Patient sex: M
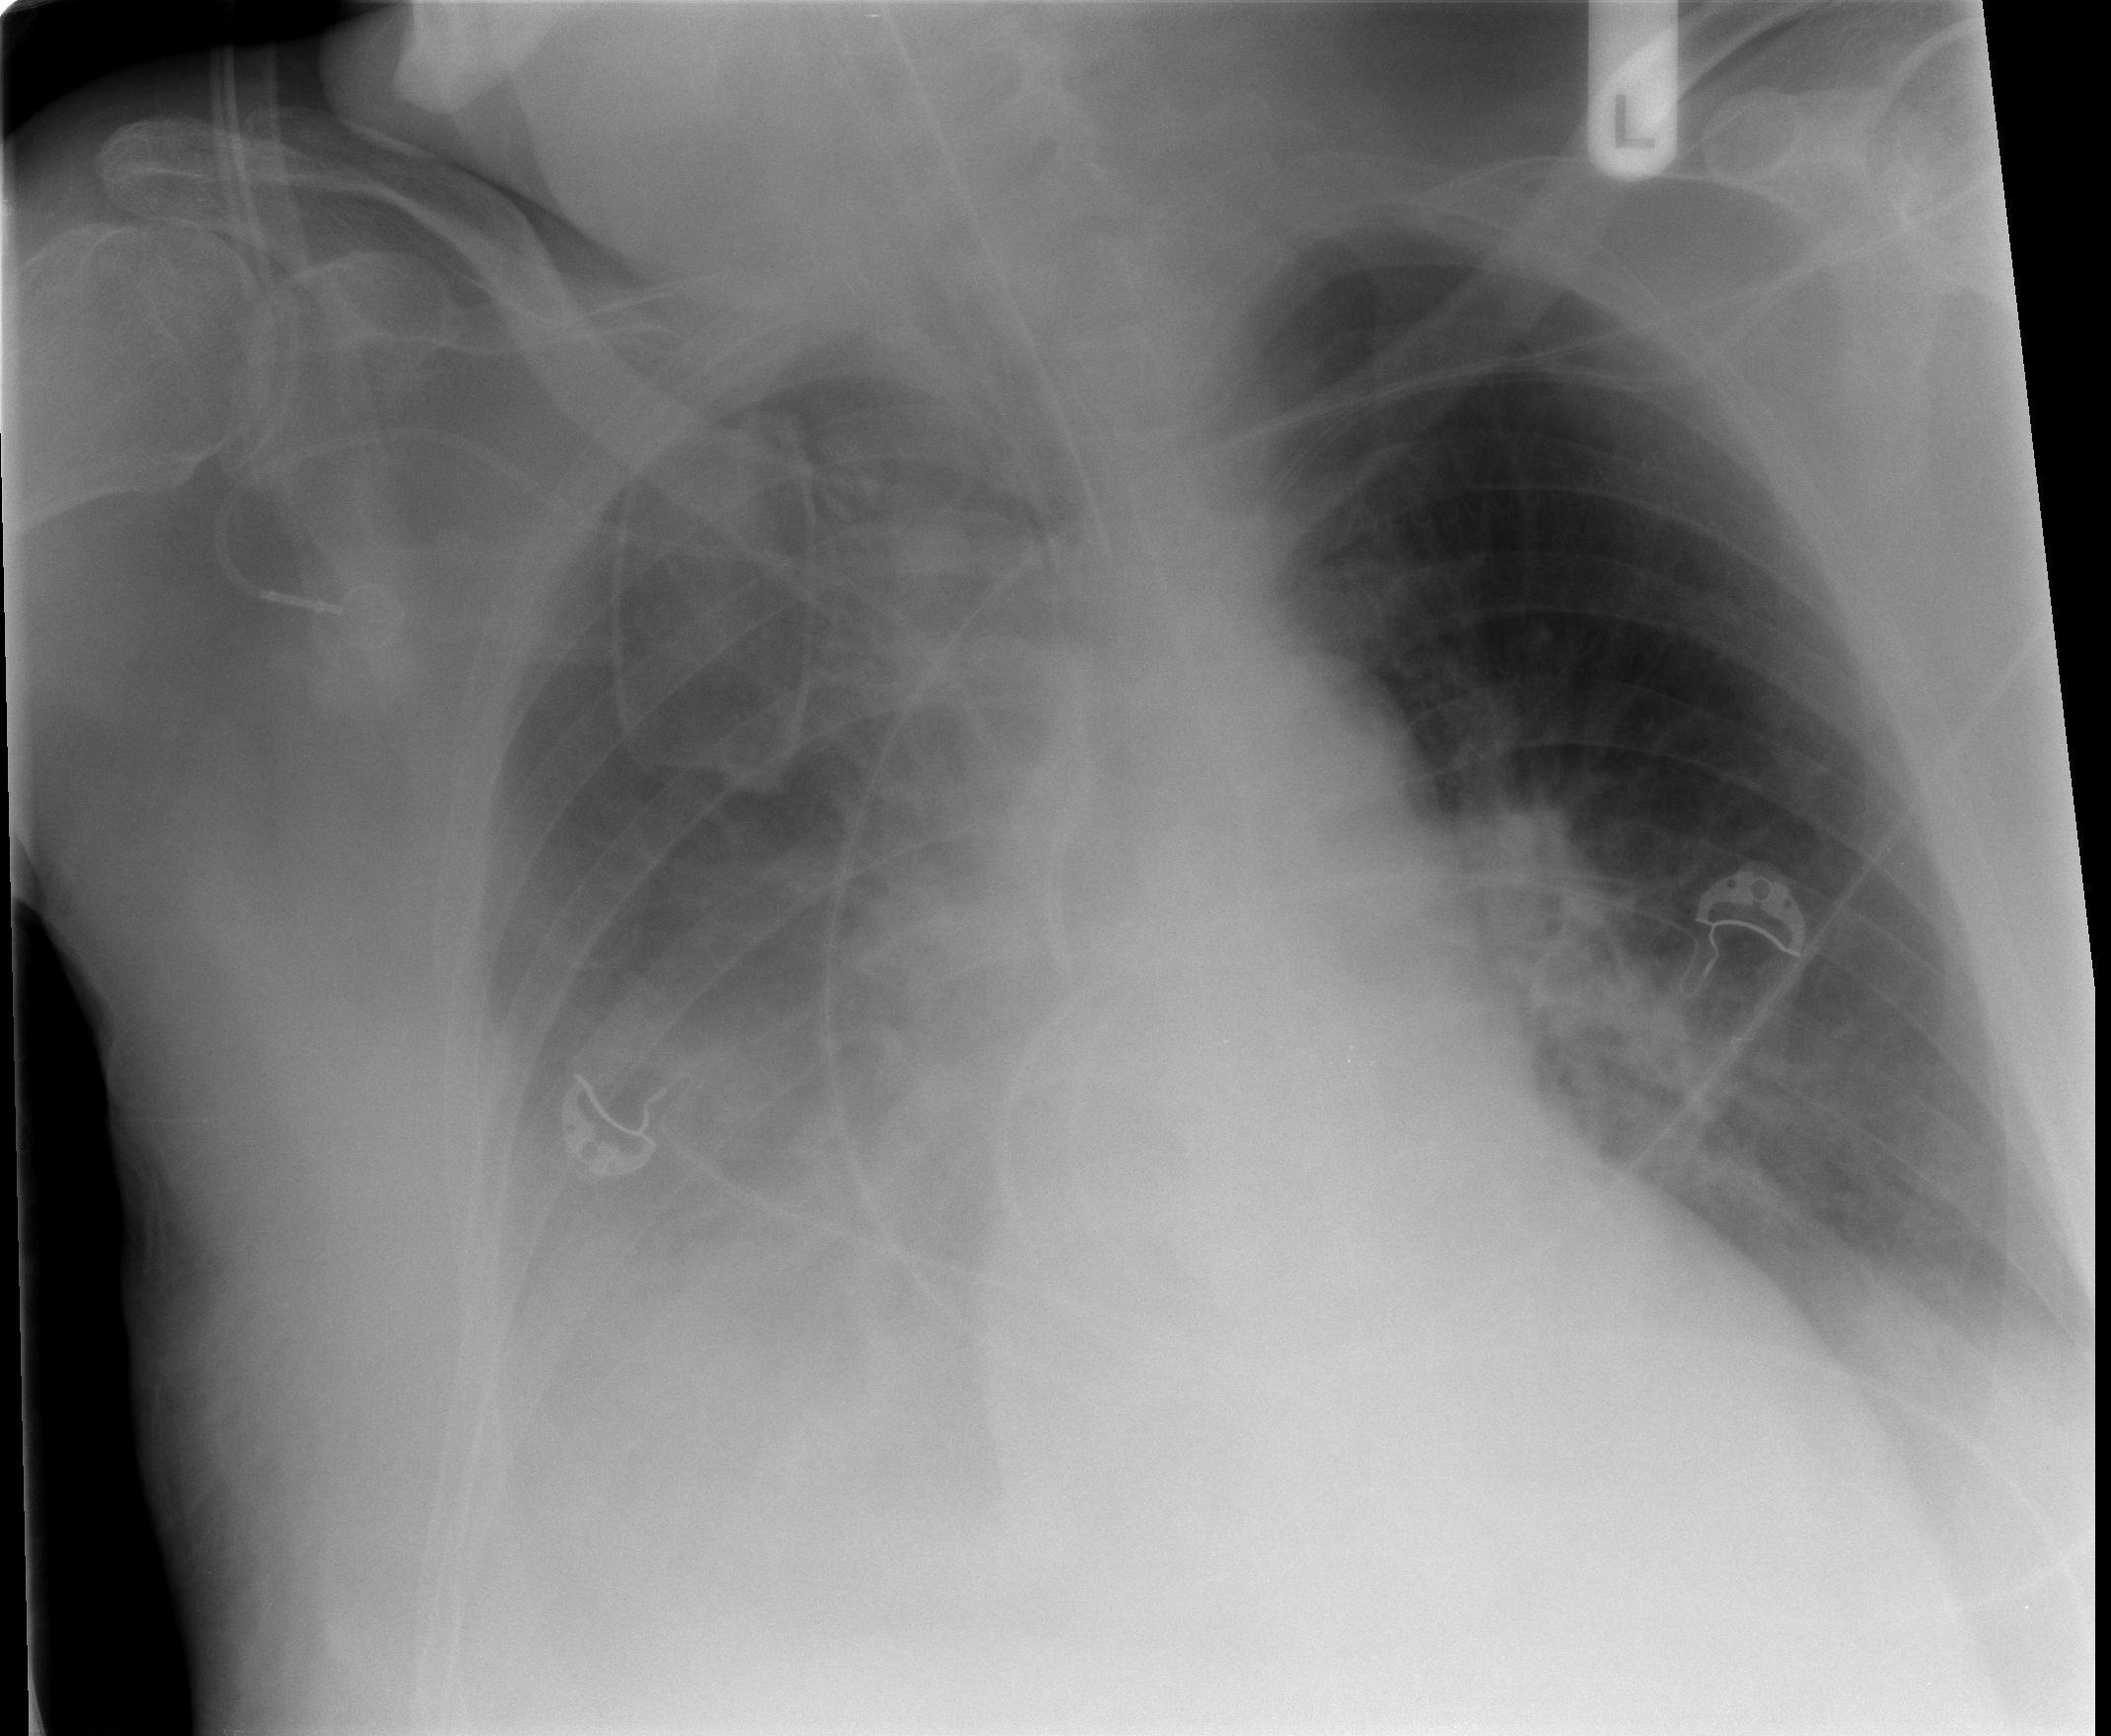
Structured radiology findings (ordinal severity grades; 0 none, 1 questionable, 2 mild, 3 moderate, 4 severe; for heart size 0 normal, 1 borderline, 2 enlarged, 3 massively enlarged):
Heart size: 2
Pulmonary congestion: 2
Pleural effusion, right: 2
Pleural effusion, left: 1
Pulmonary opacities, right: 2
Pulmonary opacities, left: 0
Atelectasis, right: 3
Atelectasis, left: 2